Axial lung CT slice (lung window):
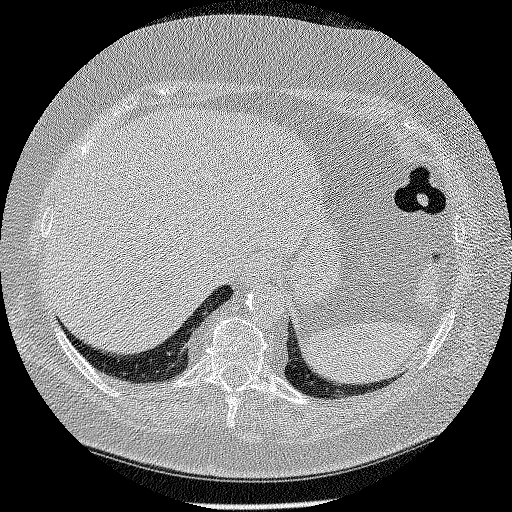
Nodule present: no